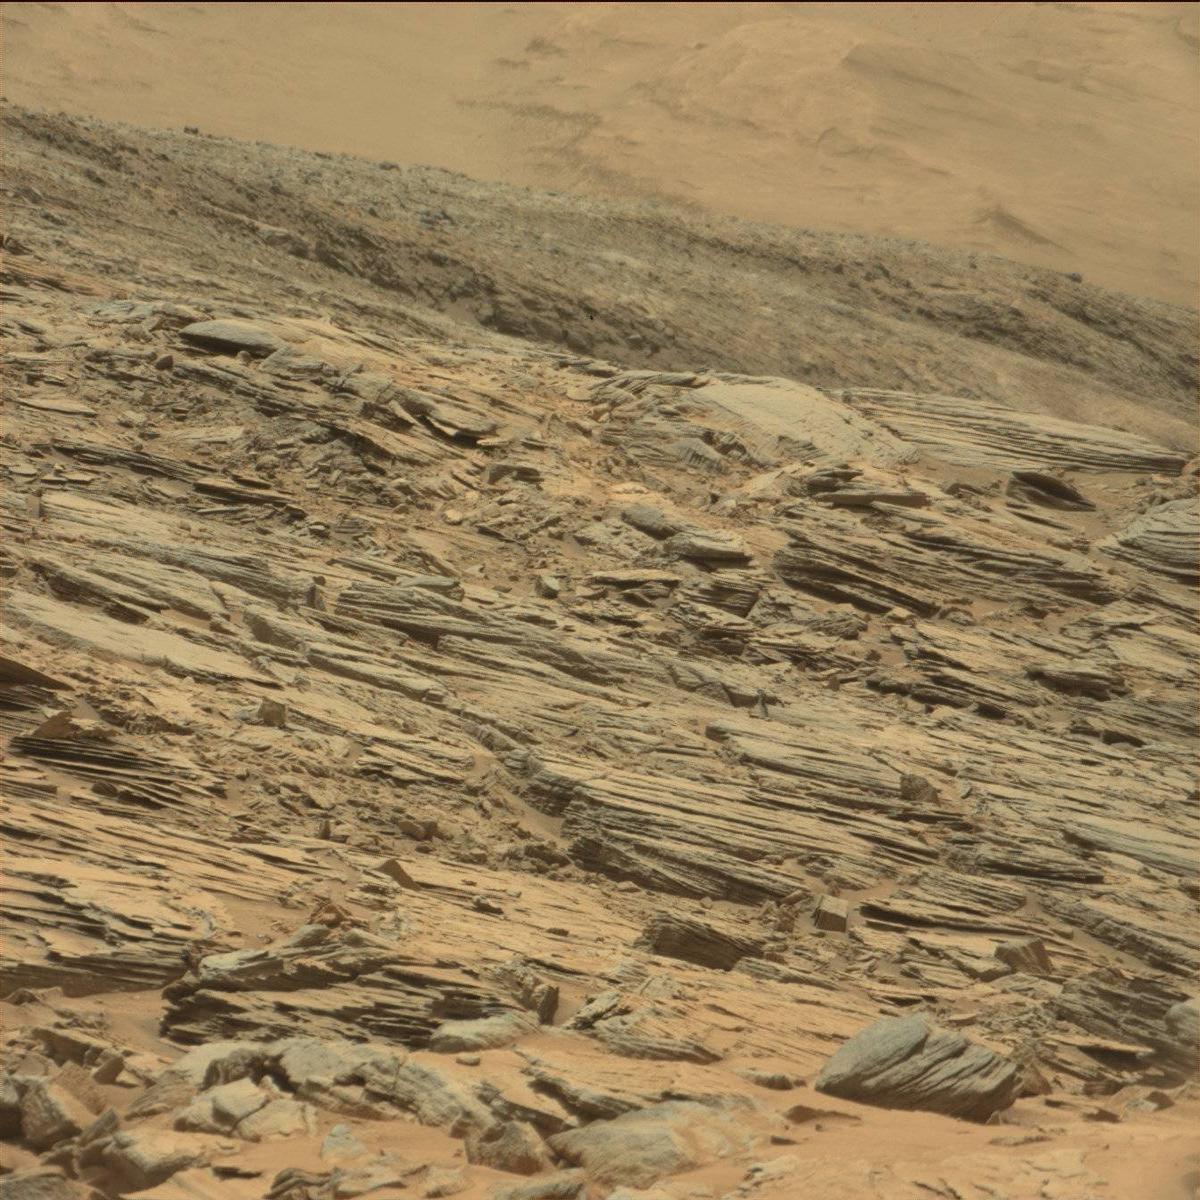
Terrain classes present: Bedrock, Ridge, Sand / Soil